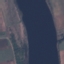
Land use / land cover class: River